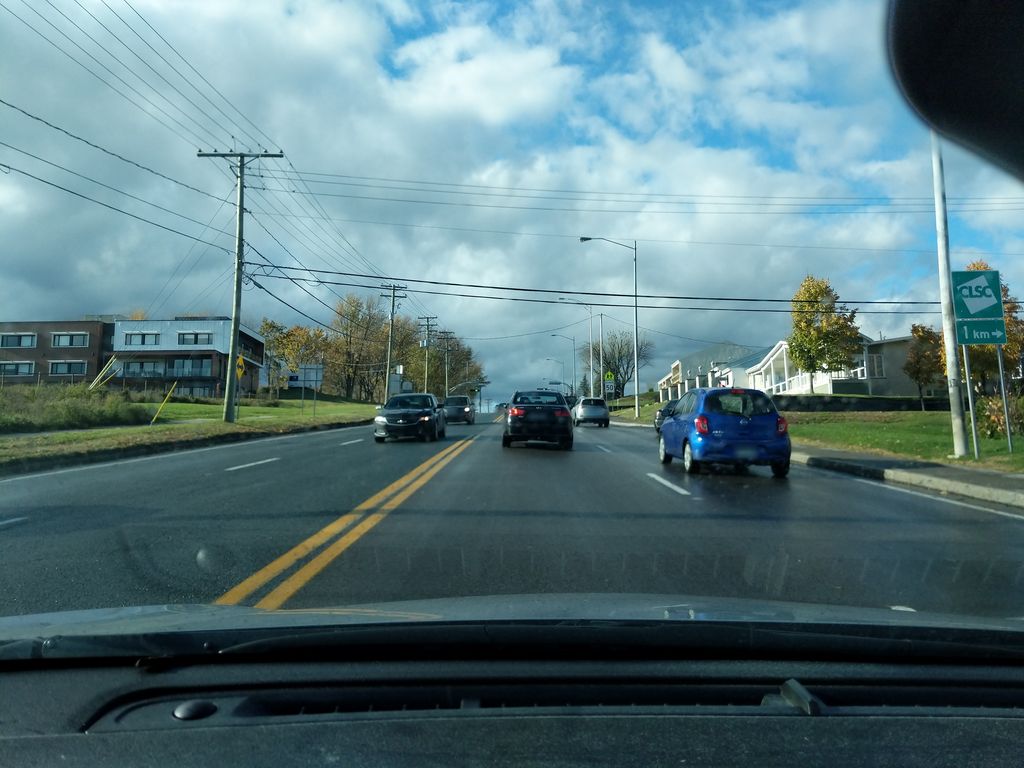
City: quebec_city